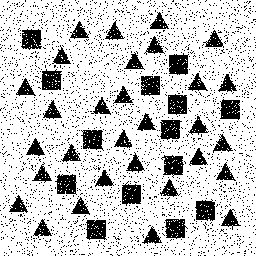
Squares: 14
Triangles: 30
Stars: 0
Total shapes: 44